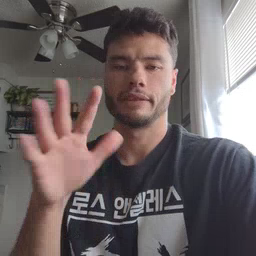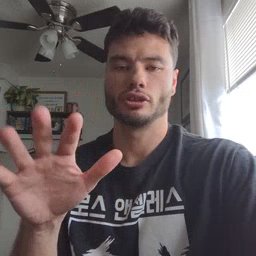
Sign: finish